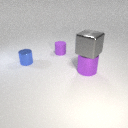
small purple rubber cylinder to the right of small blue metal cylinder